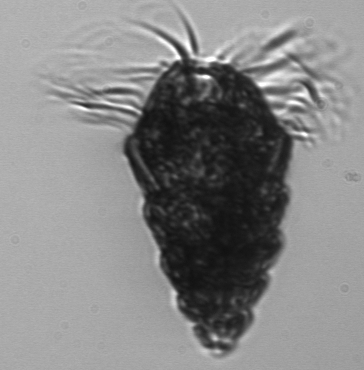
Label: Laboea_strobila